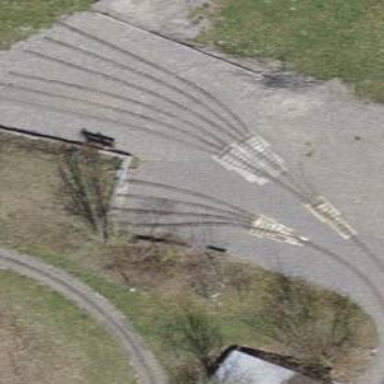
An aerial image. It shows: Miniature railway situated in yard.